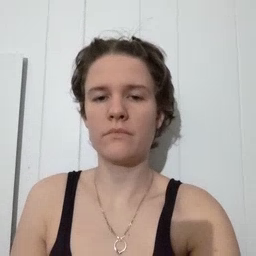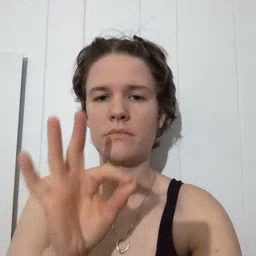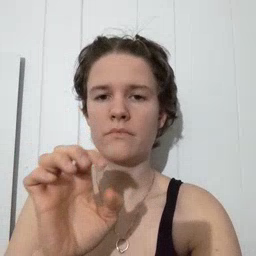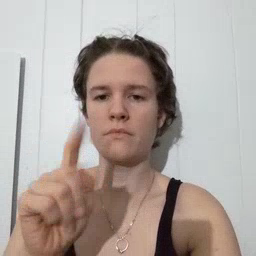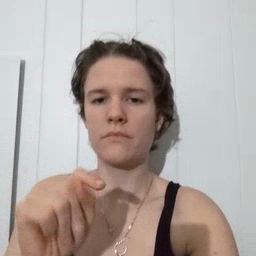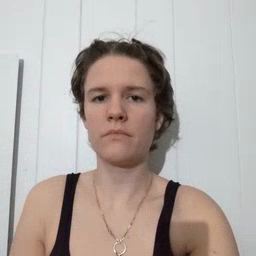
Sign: feet